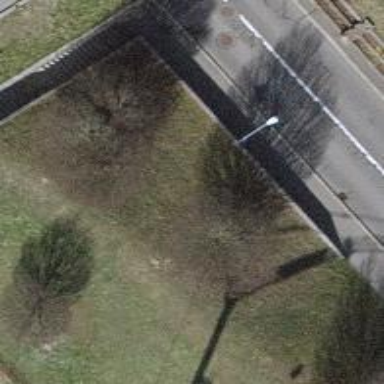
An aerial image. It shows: Urban tree with broadleaved deciduous leaves.